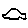
Label: car